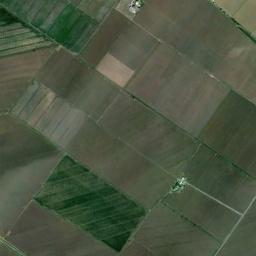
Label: rectangular_farmland